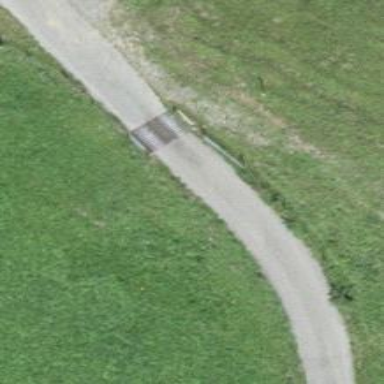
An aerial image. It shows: Cattle grid barrier.